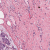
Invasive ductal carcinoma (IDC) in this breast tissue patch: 1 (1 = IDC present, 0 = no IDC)